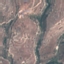
Land use / land cover class: HerbaceousVegetation